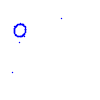
Particle: proton